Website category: auto
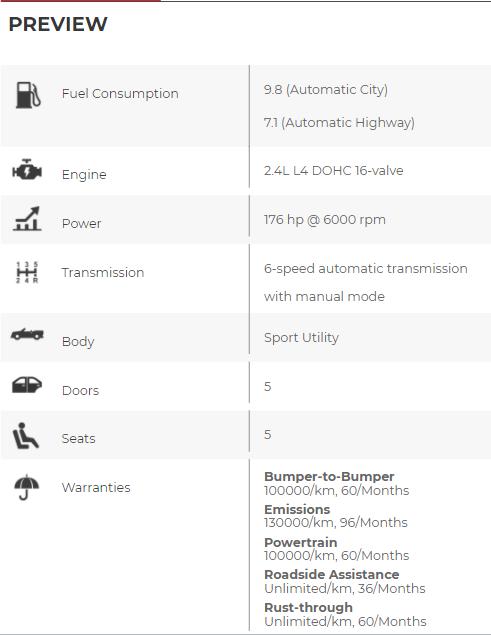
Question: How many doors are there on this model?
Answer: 5

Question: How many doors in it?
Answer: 5

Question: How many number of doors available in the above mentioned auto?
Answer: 5

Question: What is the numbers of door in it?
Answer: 5

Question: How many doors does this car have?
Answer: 5

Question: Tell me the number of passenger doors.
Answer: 5

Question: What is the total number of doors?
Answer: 5

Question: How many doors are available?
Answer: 5

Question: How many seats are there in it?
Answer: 5

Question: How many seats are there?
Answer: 5

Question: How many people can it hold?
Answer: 5

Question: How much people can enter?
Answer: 5

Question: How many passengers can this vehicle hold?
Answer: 5

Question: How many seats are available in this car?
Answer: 5

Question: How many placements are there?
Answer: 5

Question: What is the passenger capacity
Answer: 5

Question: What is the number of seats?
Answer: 5

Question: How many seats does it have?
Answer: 5

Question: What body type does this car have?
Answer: Sport Utility

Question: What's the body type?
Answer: Sport Utility

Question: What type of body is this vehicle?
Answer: Sport Utility

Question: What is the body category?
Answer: Sport Utility

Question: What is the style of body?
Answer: Sport Utility

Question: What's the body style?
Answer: Sport Utility

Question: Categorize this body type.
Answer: Sport Utility

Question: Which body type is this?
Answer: Sport Utility

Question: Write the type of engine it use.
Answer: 2.4L L4 DOHC 16-valve

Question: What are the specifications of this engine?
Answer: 2.4L L4 DOHC 16-valve

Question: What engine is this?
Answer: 2.4L L4 DOHC 16-valve

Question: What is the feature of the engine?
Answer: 2.4L L4 DOHC 16-valve

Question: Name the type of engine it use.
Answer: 2.4L L4 DOHC 16-valve

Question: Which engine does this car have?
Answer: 2.4L L4 DOHC 16-valve

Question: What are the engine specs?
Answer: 2.4L L4 DOHC 16-valve

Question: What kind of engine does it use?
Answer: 2.4L L4 DOHC 16-valve

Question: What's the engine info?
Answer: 2.4L L4 DOHC 16-valve

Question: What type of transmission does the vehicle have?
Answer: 6-speed automatic transmission with manual mode

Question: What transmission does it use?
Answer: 6-speed automatic transmission with manual mode

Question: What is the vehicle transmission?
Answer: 6-speed automatic transmission with manual mode

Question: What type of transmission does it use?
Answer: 6-speed automatic transmission with manual mode

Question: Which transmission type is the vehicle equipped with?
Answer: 6-speed automatic transmission with manual mode

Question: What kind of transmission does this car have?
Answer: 6-speed automatic transmission with manual mode

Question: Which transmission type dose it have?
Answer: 6-speed automatic transmission with manual mode

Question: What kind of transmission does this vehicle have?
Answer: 6-speed automatic transmission with manual mode

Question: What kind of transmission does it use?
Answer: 6-speed automatic transmission with manual mode

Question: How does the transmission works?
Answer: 6-speed automatic transmission with manual mode

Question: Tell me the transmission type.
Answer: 6-speed automatic transmission with manual mode

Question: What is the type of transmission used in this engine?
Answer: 6-speed automatic transmission with manual mode

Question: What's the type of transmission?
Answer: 6-speed automatic transmission with manual mode

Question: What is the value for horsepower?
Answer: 176 hp @ 6000 rpm

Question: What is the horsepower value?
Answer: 176 hp @ 6000 rpm

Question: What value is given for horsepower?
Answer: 176 hp @ 6000 rpm

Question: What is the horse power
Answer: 176 hp @ 6000 rpm

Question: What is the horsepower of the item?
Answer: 176 hp @ 6000 rpm

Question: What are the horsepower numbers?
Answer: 176 hp @ 6000 rpm

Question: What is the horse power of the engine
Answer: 176 hp @ 6000 rpm

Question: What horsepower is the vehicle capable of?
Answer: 176 hp @ 6000 rpm

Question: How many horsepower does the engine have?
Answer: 176 hp @ 6000 rpm

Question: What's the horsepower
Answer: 176 hp @ 6000 rpm

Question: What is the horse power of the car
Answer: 176 hp @ 6000 rpm

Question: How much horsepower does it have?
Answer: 176 hp @ 6000 rpm

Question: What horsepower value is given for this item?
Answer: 176 hp @ 6000 rpm

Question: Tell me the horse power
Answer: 176 hp @ 6000 rpm

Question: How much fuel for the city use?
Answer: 9.8 (Automatic City)

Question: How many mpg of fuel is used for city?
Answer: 9.8 (Automatic City)